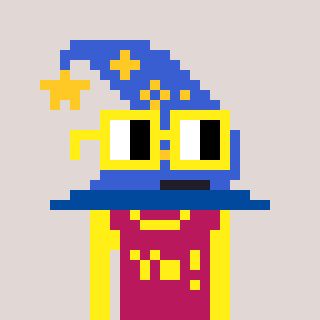
a pixel art character with square yellow glasses, a wizard hat-shaped head and a darkpink-colored body on a warm background